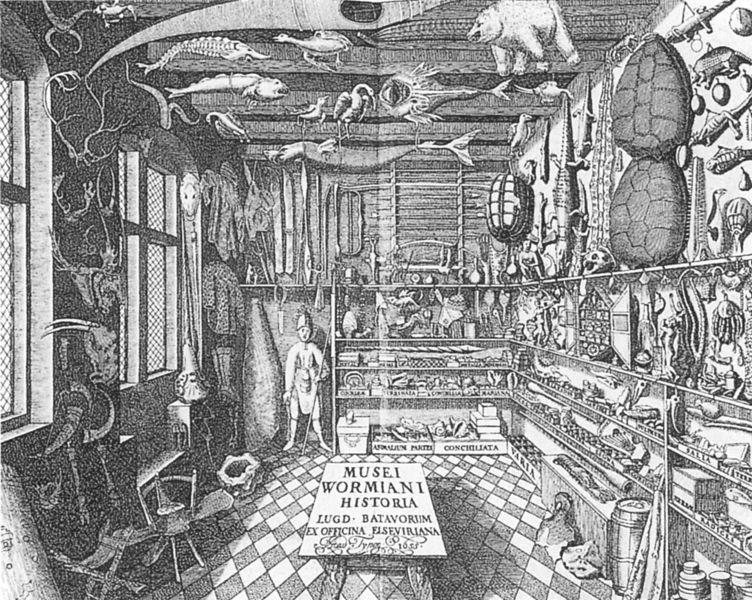
Titel: Museum Wormianum
Institution: Schleswig, Schleswig-Holsteinisches Landesmuseum
Schlagwörter: mann, weiß, fenster, grau, schwarz, tiere, regal, schädel, klar, grafik, tiefe, druck, bleistift, fisch, regale, sammlung, museum, wunderkammer, eisbär, historisch, katalog, hai, historia, worms, kunstsammlung, panoptikum, reagl, katalogisierung, kunst- und wunderkammer, wurmser, musei, lugd